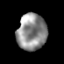
Tissue: prostate
Cell type: Epithelial cells
Senescence score: 0.3336
Nuclear area (px): 1049
Mean DAPI intensity: 141.997